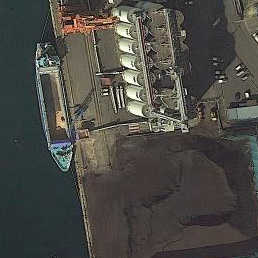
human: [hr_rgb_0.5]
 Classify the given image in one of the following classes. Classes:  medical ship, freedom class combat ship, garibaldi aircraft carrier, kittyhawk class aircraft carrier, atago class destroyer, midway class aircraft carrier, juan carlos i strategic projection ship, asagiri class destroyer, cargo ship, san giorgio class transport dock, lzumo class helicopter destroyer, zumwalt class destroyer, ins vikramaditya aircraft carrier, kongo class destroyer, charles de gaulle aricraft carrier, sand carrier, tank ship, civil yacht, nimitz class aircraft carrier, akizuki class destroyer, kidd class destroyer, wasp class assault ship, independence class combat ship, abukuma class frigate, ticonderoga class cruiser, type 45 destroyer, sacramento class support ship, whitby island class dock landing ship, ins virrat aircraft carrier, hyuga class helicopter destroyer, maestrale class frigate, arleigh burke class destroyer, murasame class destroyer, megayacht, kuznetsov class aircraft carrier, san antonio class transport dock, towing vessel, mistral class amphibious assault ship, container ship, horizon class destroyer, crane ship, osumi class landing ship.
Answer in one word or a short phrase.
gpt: Sand carrier